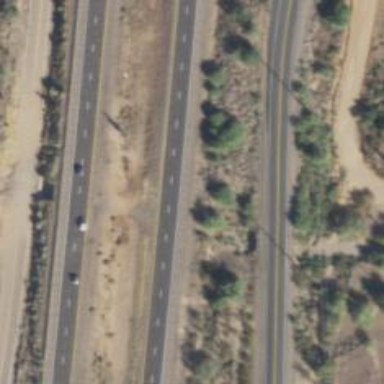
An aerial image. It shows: Asphalt motorway.